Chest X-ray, AP view. Patient: 20 years old, sex F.
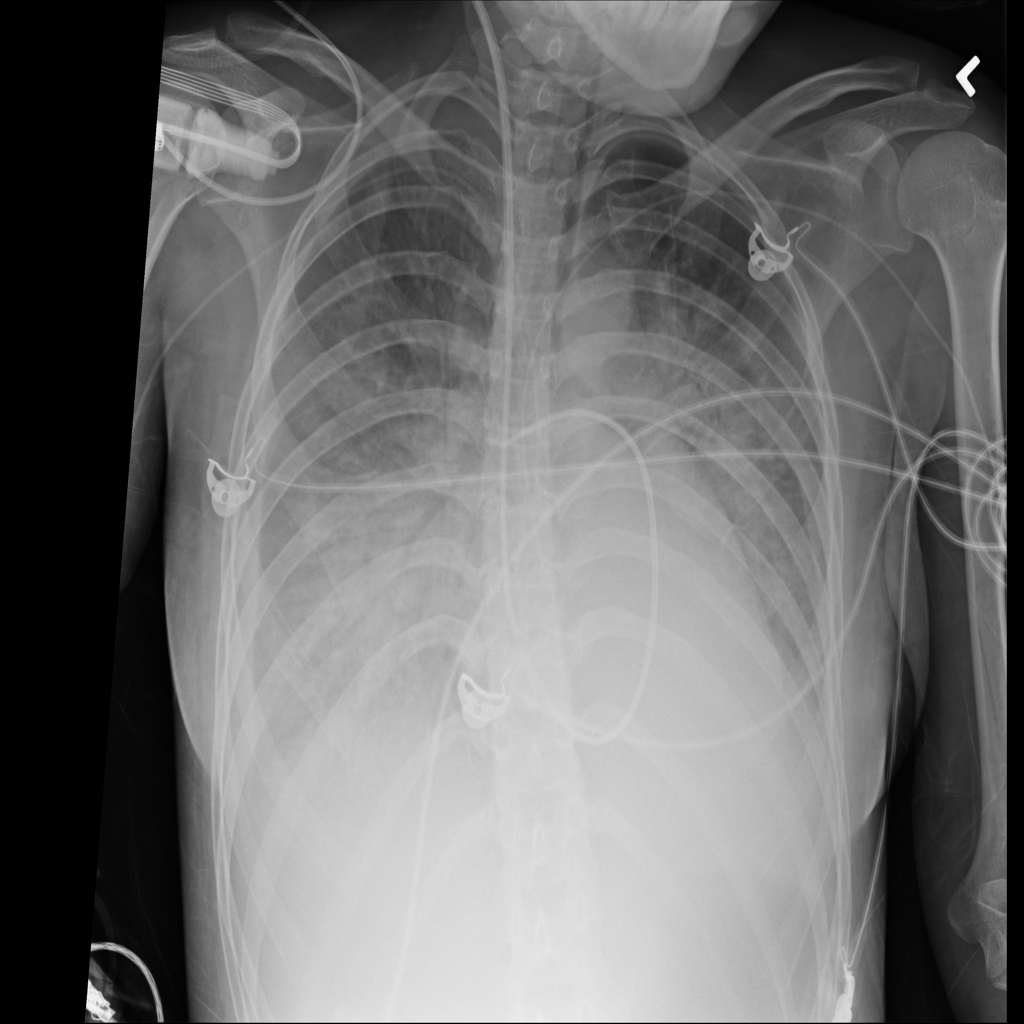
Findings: Effusion, Infiltration